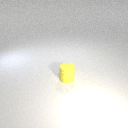
small yellow rubber cylinder